Field crop: maize
Growth stage: 1
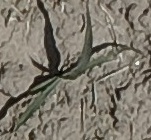
Species: sorghum